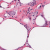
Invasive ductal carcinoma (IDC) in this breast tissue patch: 0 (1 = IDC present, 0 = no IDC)